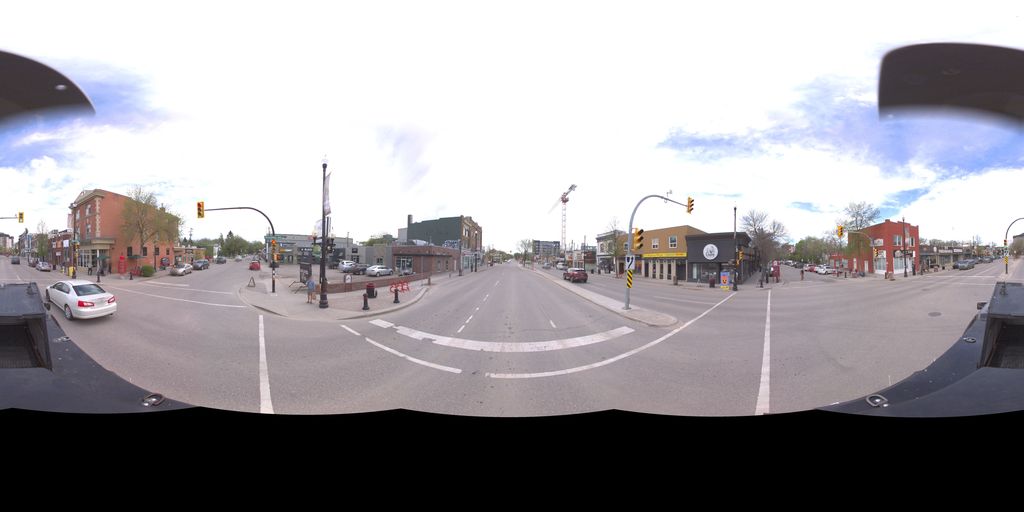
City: saskatoon